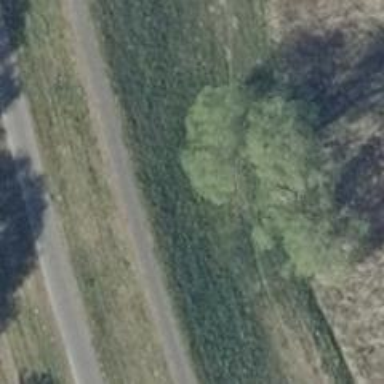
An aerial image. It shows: Historical abandoned railway spur.